Brain MRI, t1w sequence, axial 2D slice.
Patient: age 27, sex F, weight 90 kg, height 1.9 m
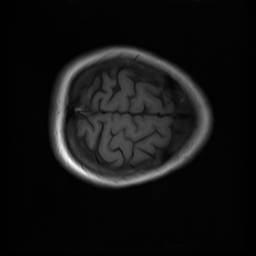